Field crop: maize
Growth stage: 2
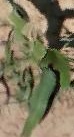
Species: maize